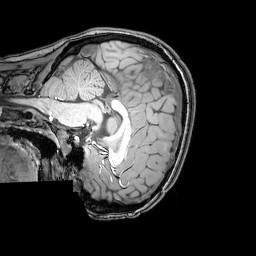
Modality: T1w
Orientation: sagittal
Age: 25
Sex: female
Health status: healthy
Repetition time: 0.081 s
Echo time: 0.037 s